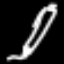
Label: pencil